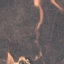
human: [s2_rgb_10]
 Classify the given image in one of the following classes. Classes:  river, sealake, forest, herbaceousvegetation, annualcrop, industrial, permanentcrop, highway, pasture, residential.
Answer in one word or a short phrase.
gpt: HerbaceousVegetation